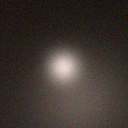
Screen state: off